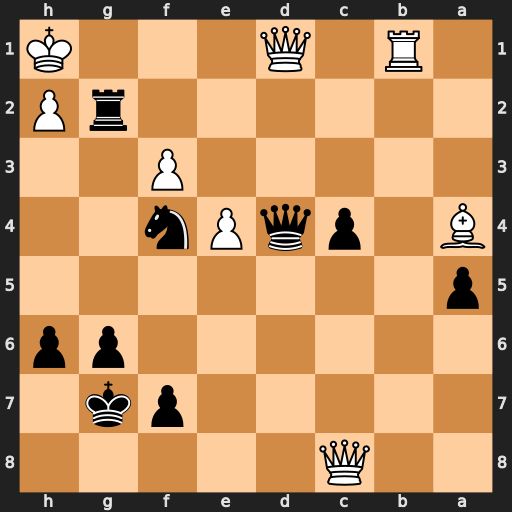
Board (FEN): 2Q5/5pk1/6pp/p7/B1pqPn2/5P2/6rP/1R1Q3K
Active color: b
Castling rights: -
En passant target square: -
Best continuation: Rxh2+ Kxh2 Qf2+ Kh1 Qg2#